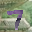
Label: 7